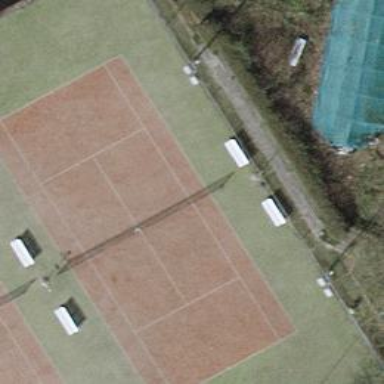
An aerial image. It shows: Tennis court on pitch.